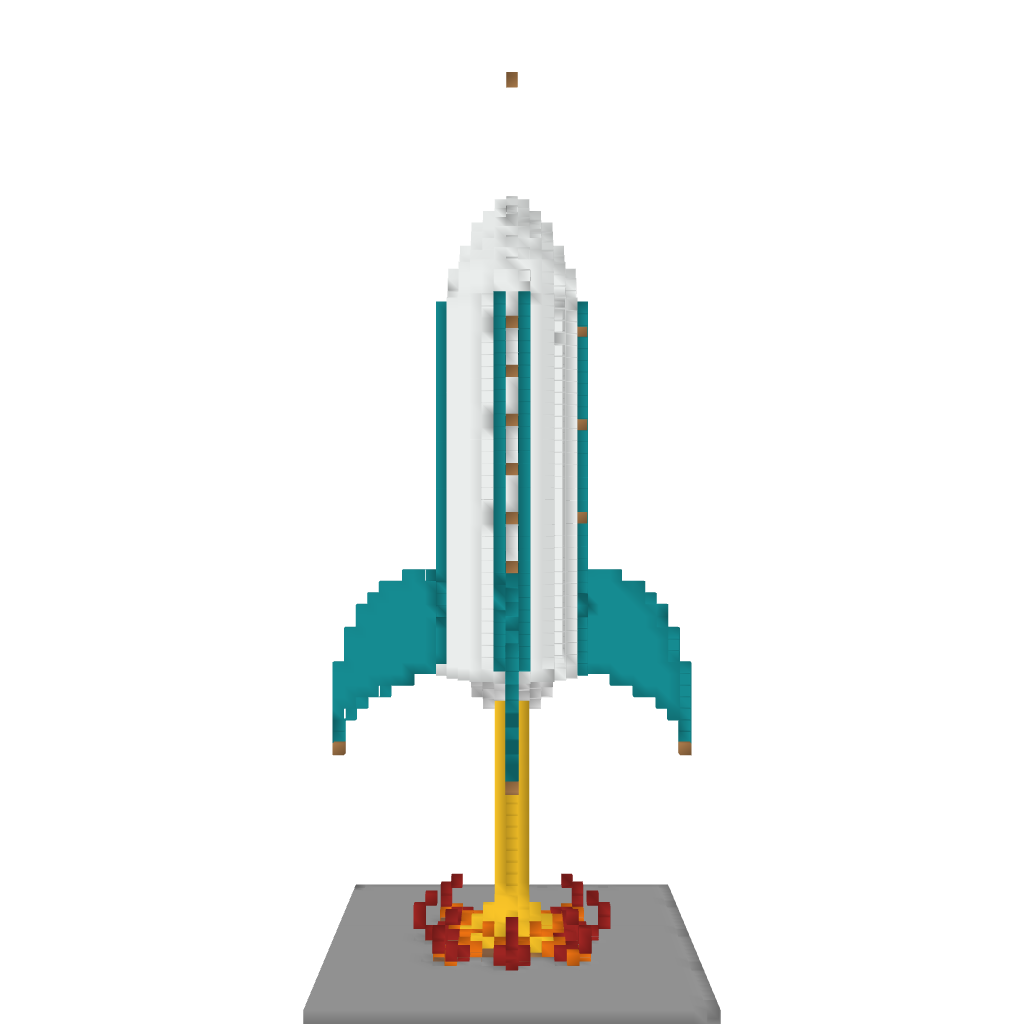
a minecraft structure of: Rocket Blasting Off